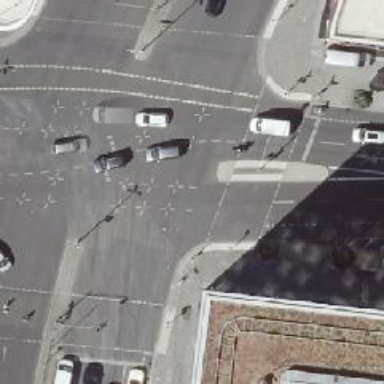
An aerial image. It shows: Asphalt footway with marked crossing equipped with traffic signals.